Question: I am currently working on a project that uses vlcj. Right now I have to implement a feature where the user can rotate the video while it is played.
I know there are some options one can pass when the player is set up, e.g.
'''
mediaPlayerFactory = new MediaPlayerFactory("--video-filter=transform", "--transform-type=vflip");
'''
Unfortunately this is not an option. I need to implement the functionality the way it works in VLC.

Thanks for your help
klib
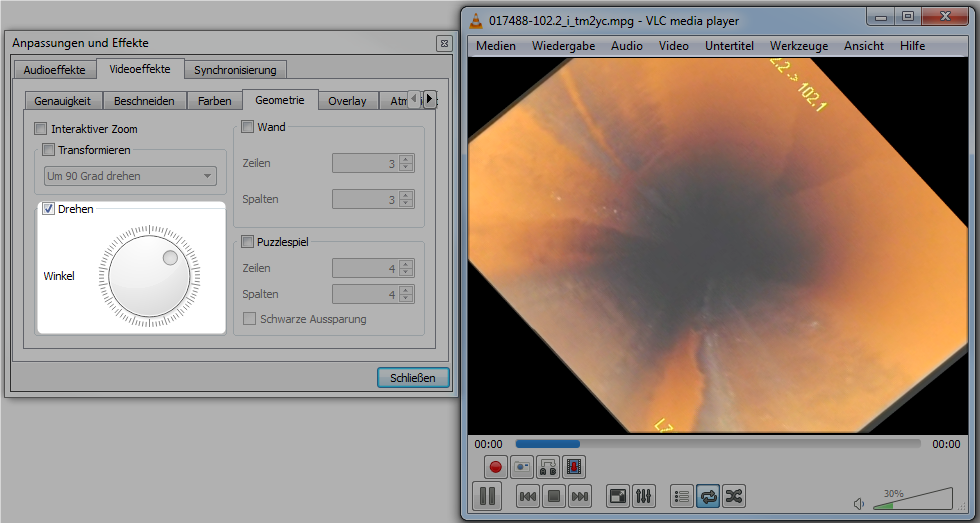
Answer: There is no API in LibVLC, nor consequently vlcj, to manipulate video filters like that.
There exists an API for e.g. hue, saturation, brightness, contrast and gamma, but there is no API for all of the other video filters.
You can set video filter options using command-line switches when you create your 'MediaPlayerFactory' or (for some options) when you play the media via 'mediaPlayer.playMedia(mrl, options)'. But this won't let you change options on the fly.